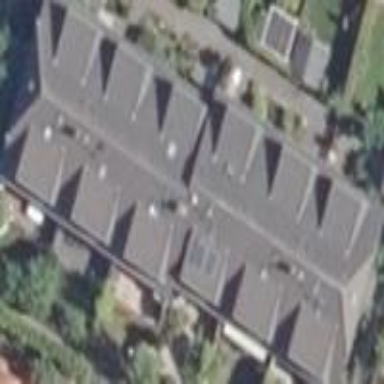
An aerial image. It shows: Terrace building.